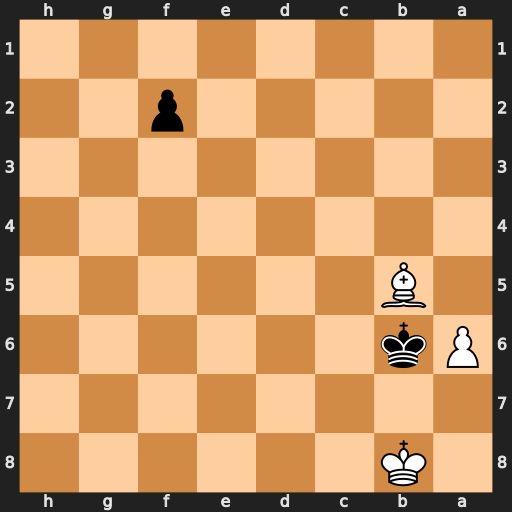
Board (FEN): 1K6/8/Pk6/1B6/8/8/5p2/8
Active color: b
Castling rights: -
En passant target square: -
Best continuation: Kxb5 a7 f1=Q